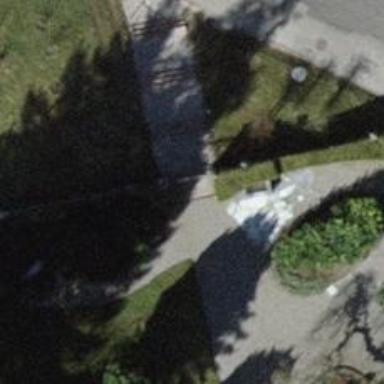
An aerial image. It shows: Entrance with barrier.